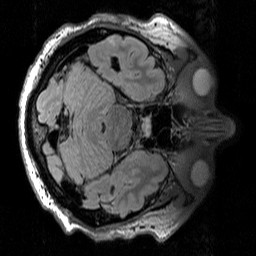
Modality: T2w
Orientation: axial
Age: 46
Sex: male
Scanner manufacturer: siemens
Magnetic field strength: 3 T
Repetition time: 5 s
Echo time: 0.386 s